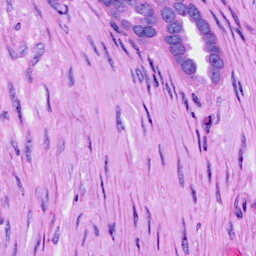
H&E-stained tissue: Ovarian